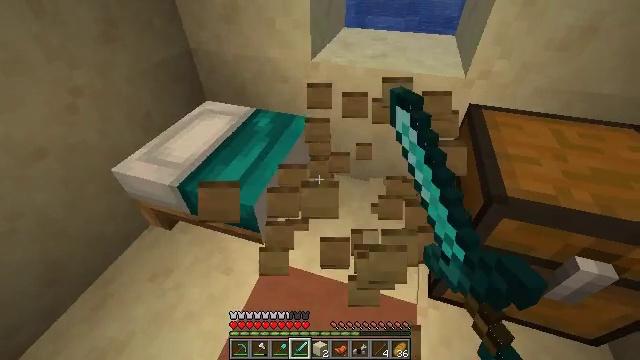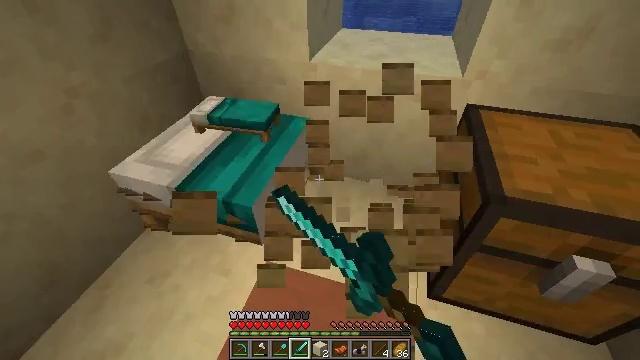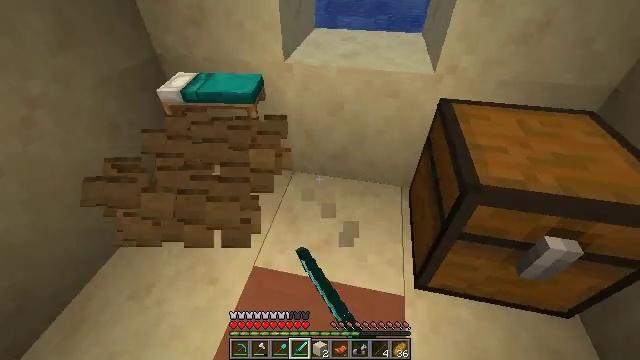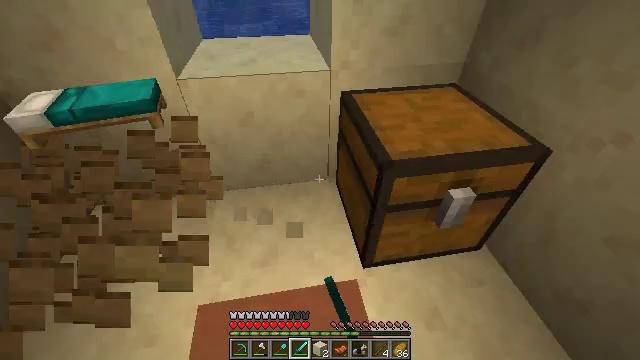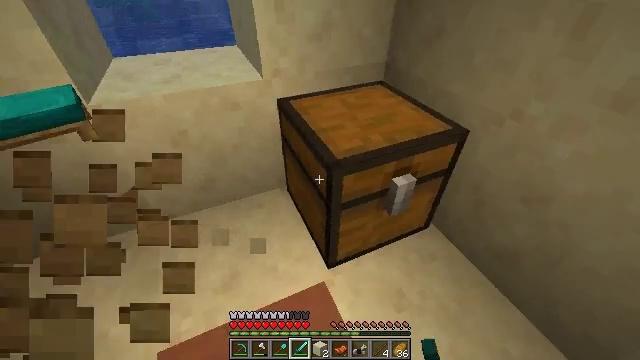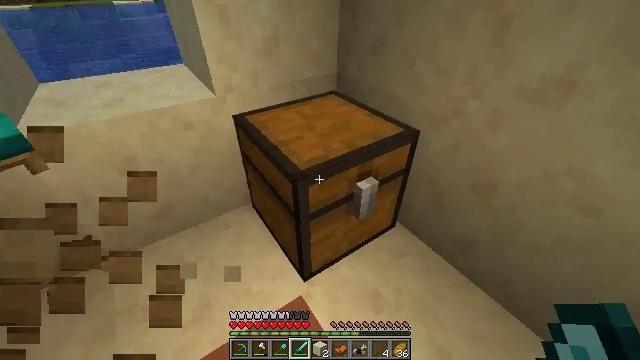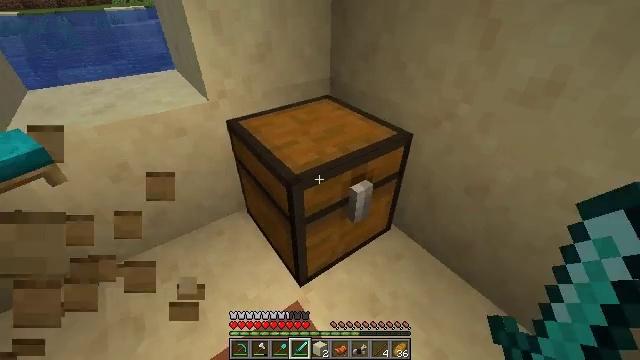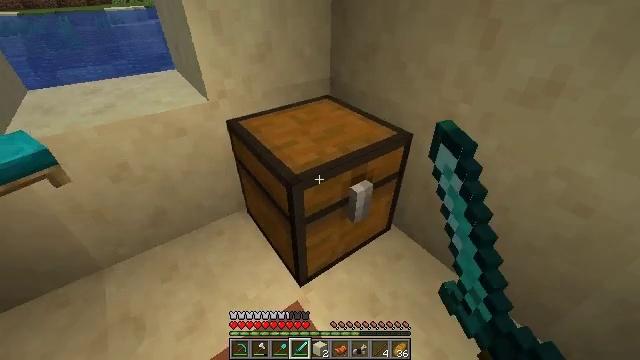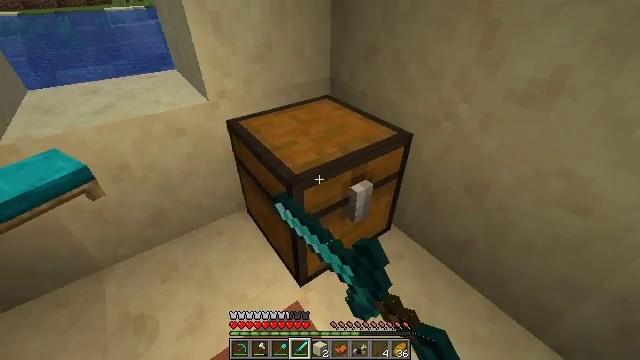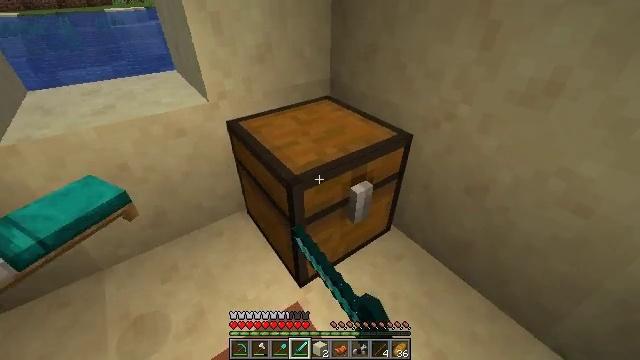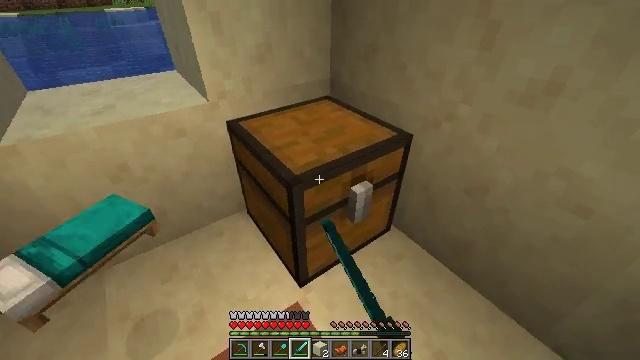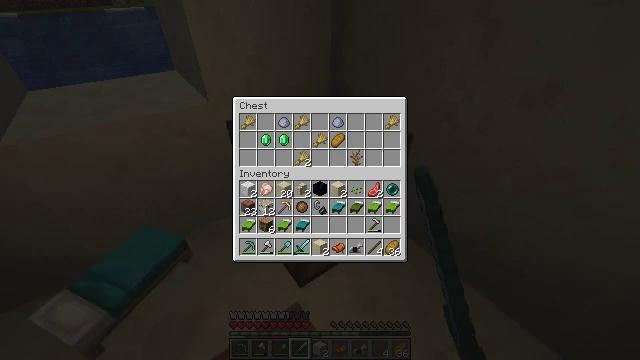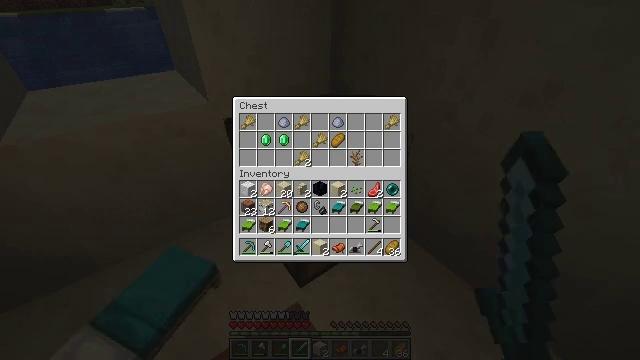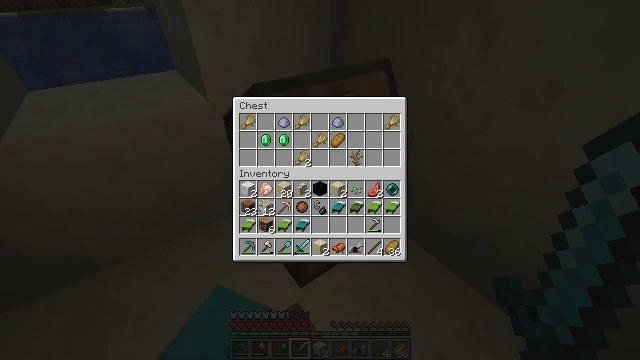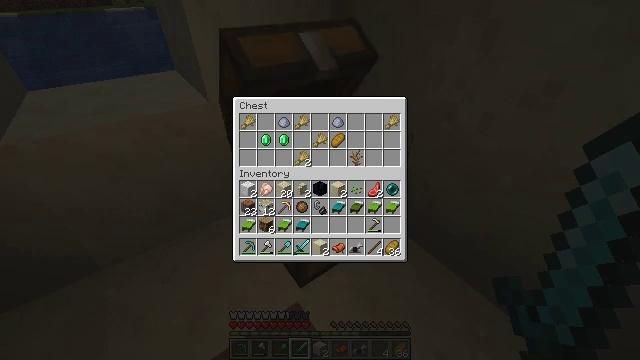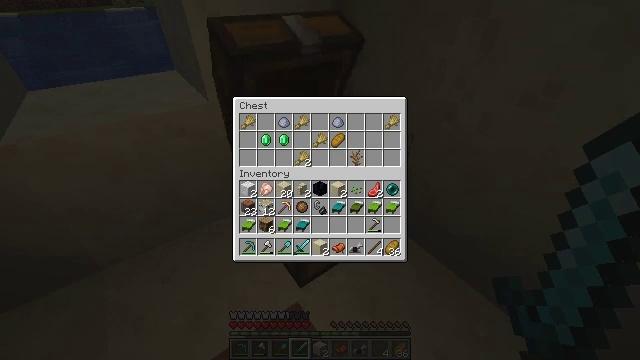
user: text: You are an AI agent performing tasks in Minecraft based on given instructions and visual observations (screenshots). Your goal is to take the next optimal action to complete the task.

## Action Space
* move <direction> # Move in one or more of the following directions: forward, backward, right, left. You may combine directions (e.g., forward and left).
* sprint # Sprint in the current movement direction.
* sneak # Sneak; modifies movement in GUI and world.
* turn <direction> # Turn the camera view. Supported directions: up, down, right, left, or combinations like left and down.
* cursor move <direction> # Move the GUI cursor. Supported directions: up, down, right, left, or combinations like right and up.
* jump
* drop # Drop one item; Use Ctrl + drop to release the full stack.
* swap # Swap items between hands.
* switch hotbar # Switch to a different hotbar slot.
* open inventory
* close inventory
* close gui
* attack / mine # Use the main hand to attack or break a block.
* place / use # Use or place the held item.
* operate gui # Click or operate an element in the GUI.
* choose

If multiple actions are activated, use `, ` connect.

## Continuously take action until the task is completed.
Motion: motion action
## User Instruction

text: Recycle the green bed.
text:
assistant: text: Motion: attack / mine
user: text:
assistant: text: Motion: turn right
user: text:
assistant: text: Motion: turn right
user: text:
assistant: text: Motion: turn right and up
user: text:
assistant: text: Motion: turn right and up
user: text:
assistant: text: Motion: turn right, use / place
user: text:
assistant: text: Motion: use / place
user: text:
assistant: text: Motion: use / place
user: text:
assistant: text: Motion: no_op
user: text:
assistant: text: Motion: no_op
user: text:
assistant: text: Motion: open gui
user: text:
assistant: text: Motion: no_op
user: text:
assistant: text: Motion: no_op
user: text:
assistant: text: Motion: no_op
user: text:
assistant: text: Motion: no_op
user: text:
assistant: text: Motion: no_op
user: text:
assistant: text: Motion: no_op
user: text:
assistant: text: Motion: no_op
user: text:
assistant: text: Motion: cursor move up
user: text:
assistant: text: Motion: no_op
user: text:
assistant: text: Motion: no_op
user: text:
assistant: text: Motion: no_op
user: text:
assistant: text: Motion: no_op
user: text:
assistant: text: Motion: no_op
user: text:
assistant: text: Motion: no_op
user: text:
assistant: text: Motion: no_op
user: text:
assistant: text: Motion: no_op
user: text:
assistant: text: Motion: no_op
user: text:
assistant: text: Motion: no_op
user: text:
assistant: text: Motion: no_op